Question: I am using Live Charts WPF to draw some charts. To make each column bar of different color I added multiple series, but it doesn't show 'x-axis' labels of all series. Why?
'''
senderChart.Series = new SeriesCollection();
int i = 0;
var ax = new Axis
{
Separator = new LiveCharts.Wpf.Separator()
{
Step = 1
},
Labels = dateValues,
ShowLabels = true
};
senderChart.AxisX.Add(ax);
foreach (var val in dataValues)
{
senderChart.Series.Add(new ColumnSeries
{
DataLabels = true,
Title = dateValues[i],
Values = new ChartValues<double>{val},
});
i++;
}
'''
I also have tried almost every different way of assigning series to chart but still got same result.

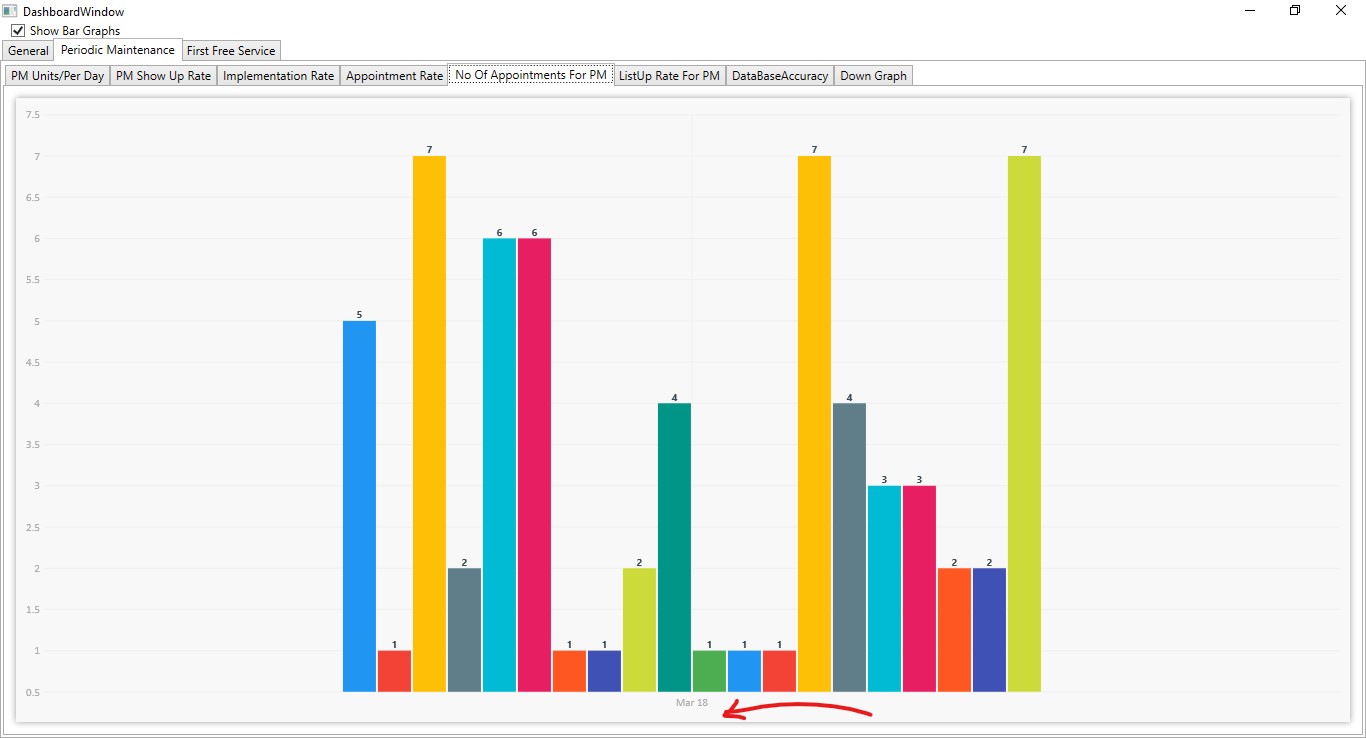
Answer: You have 20 series, but each of them only has a single data point, that is why you only get one label. Using only a single series would be closer to LiveCharts' intended use. You can then control the bar color by introducing a <URL>.
Here is an example:
'''
//create the mapper
var dapperMapper = new CartesianMapper<double>()
//the data point will be displayed at the position of its index on the X axis
.X((value, index) => index)
//the data point will have a Y value of its value (your double) aka the column height
.Y((value) => value)
//pass any Func to determine the fill color according to value and index
//in this case, all columns over 3 height will be pink
//in your case, you want this to depend on the index
.Fill((value, index) => (value > 3.0 ? Brushes.HotPink : Brushes.YellowGreen));
//assign the mapper globally (!)
LiveCharts.Charting.For<double>(dapperMapper, SeriesOrientation.Horizontal);
'''
With that, you can use a single series with one value per month. You could have your Fill 'Func' be something like this, where it cycles through 12 colors.
Here is a full example with names close to yours:
'''
public partial class MainWindow : Window
{
public SeriesCollection senderChart { get; set; }
public double[] dataValues = { 1, 7, 4, 8, 3, 12, 4, 3, 2, 21, 4, 2, 7, 3, 23, 34, 5, 47, 2, 3, 45, 58, 3, 4 };
public string[] dateValues = { "Jan", "Feb", "Mar", "Apr", "May", "Jun", "Jul", "Aug", "Sep", "Oct", "Nov", "Dec"
, "Jan", "Feb", "Mar", "Apr", "May", "Jun", "Jul", "Aug", "Sep", "Oct", "Nov", "Dec" };
public MainWindow()
{
var doubleMapperWithMonthColors = new LiveCharts.Configurations.CartesianMapper<double>()
.X((value, index) => index)
.Y((value) => value)
.Fill((v, i) =>
{
switch (i % 12)
{
case 0: return Brushes.LightBlue; //january
case 1: return Brushes.LightCoral; //february
case 2: return Brushes.PaleGoldenrod; //march
case 3: return Brushes.OrangeRed; //april
case 4: return Brushes.BlueViolet; //may
case 5: return Brushes.Chocolate; //june
case 6: return Brushes.PaleVioletRed; //july
case 7: return Brushes.CornflowerBlue; //august
case 8: return Brushes.Orchid; //september
case 9: return Brushes.Thistle; //october
case 10: return Brushes.BlanchedAlmond; //november
case 11: return Brushes.YellowGreen; //december
default: return Brushes.Red;
}
});
LiveCharts.Charting.For<double>(doubleMapperWithMonthColors, SeriesOrientation.Horizontal);
senderChart = new SeriesCollection();
var columnSeries = new ColumnSeries() { Values = new ChartValues<double>(), DataLabels = true, Title = "Appointments" };
var labels = this.dateValues;
foreach (var val in dataValues)
{
columnSeries.Values.Add(val);
}
this.senderChart.Add(columnSeries);
DataContext = this;
}
}
'''
XAML:
'''
<Window x:Class="WpfApp1.MainWindow"
xmlns="http://schemas.microsoft.com/winfx/2006/xaml/presentation"
xmlns:x="http://schemas.microsoft.com/winfx/2006/xaml"
xmlns:lvc="clr-namespace:LiveCharts.Wpf;assembly=LiveCharts.Wpf"
Title="MainWindow" Height="400" Width="900">
<lvc:CartesianChart Series="{Binding senderChart}" Margin="48, 48, 48, 24">
<lvc:CartesianChart.AxisX>
<lvc:Axis Labels="{Binding Labels}">
<lvc:Axis.Separator>
<lvc:Separator Step="1" Stroke="{x:Null}"/>
</lvc:Axis.Separator>
</lvc:Axis>
</lvc:CartesianChart.AxisX>
</lvc:CartesianChart>
</Window>
'''
Result: